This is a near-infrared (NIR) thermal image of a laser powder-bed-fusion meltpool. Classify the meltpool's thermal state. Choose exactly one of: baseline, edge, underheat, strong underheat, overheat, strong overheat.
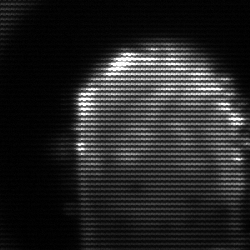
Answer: baseline